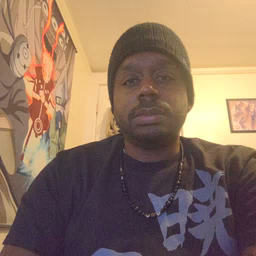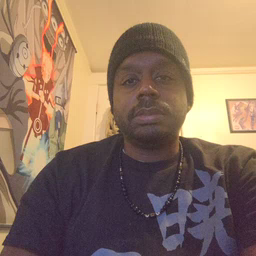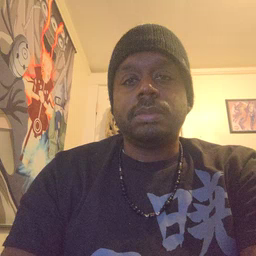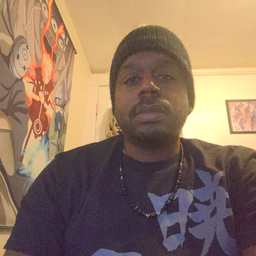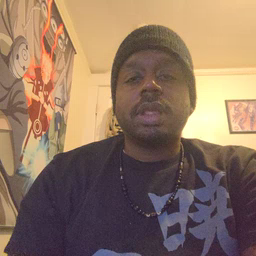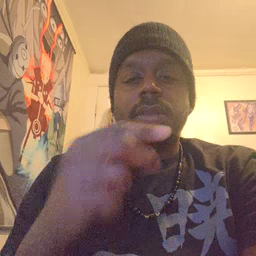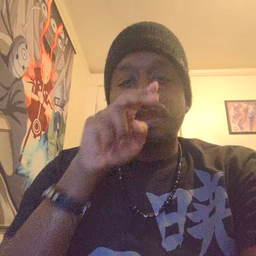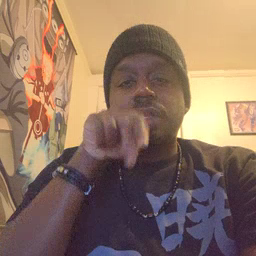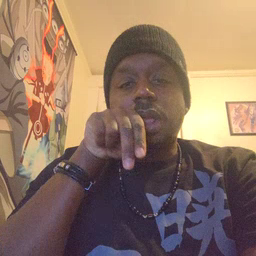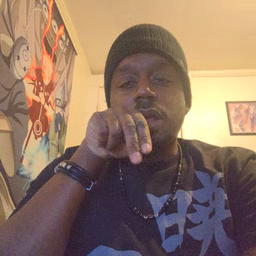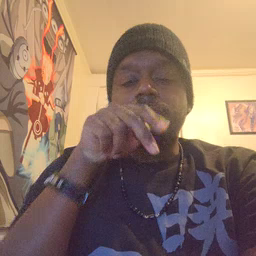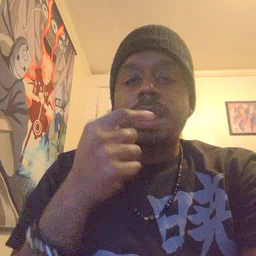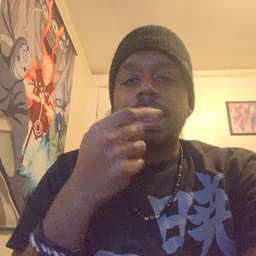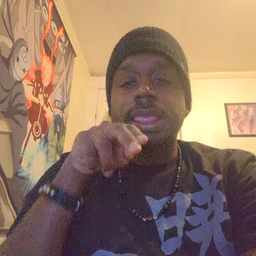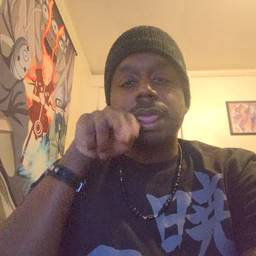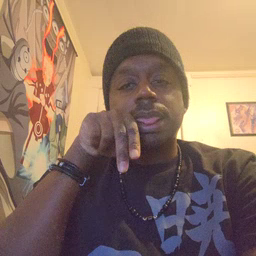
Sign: tongue